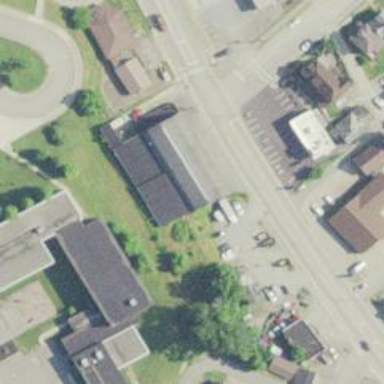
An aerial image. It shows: Retail building.